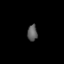
Tissue: lung
Cell type: Endothelial cells
Senescence score: 0.5587
Nuclear area (px): 159
Mean DAPI intensity: 93.396